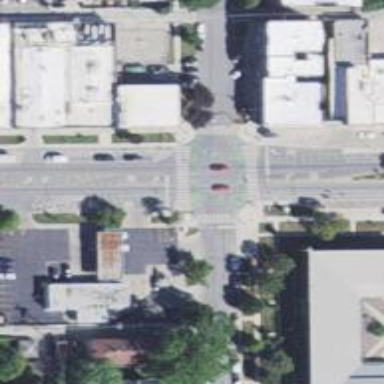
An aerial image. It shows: Footway with zebra crossing marking.